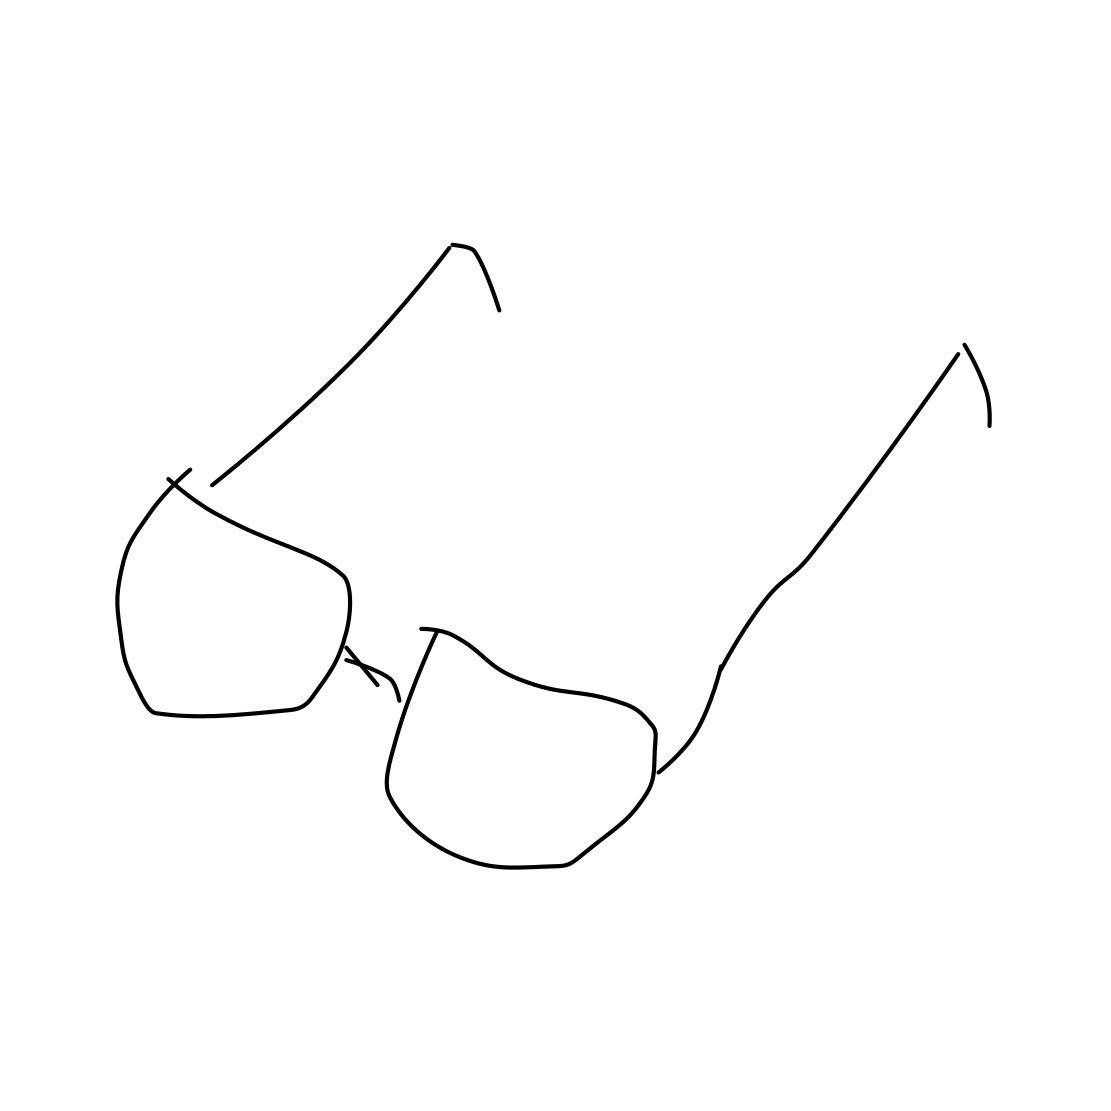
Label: eyeglasses